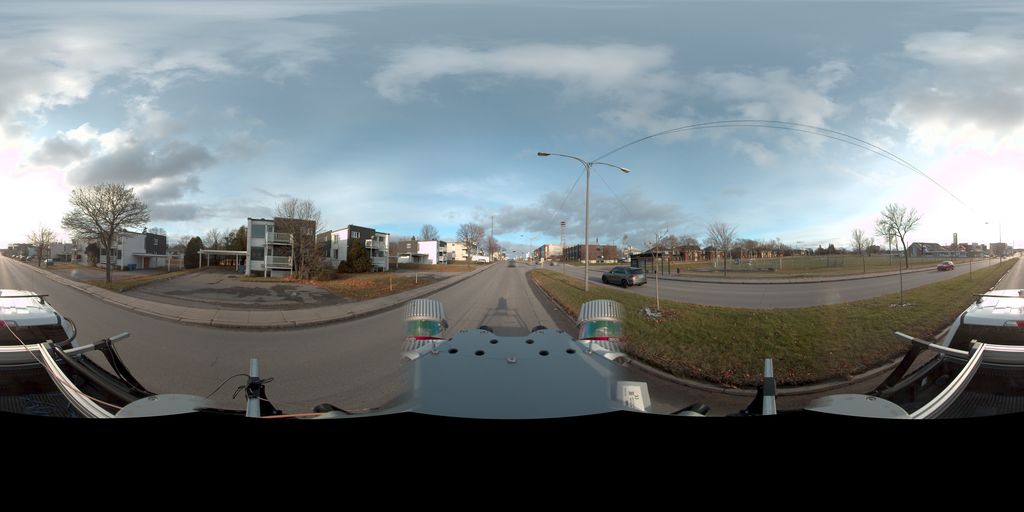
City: quebec_city